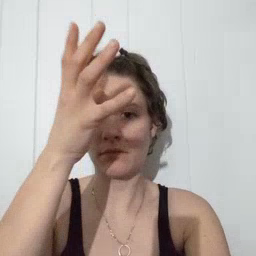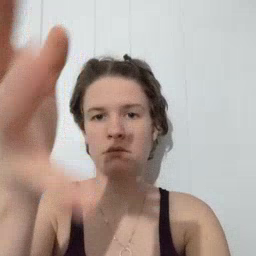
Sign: grandpa